Question: How it is possible in open&save dialogs to force zip archives to be displayed as files, not as folders?
By displayed as folders I mean like this:

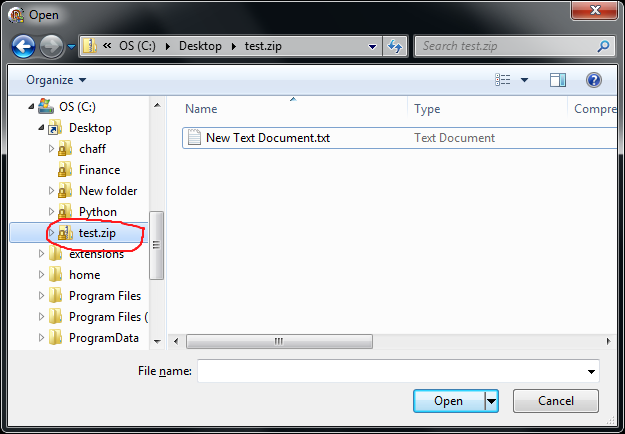
Answer: The Windows file open dialog on Vista and higher supports an IFileDialogEvents interface.
One of the events (or callback if you will) is the 'OnFolderChanging' event. It allows the implementer to stop navigation to a particular location. Using this event would enable you to stop entering a zip file as a folder, even when that capability is enabled by default in the Windows installation running your app. Don't see how it would enable navigation into a zip though if that is not enabled in Windows itself.
See: <URL> for details.
The AlphaControls probably use this method. To do it yourself, you would "only" have to implement a handler for the TOpenDialog.OnFolderChange event (Thanks David).
To read more about using the <URL>
Note: Pre-Vista common dialogs also support events, known as notifications in these versions. It does include a FolderChange notification, but no FolderChanging one that I can find. See <URL> for the "entry" point to dialog boxes.